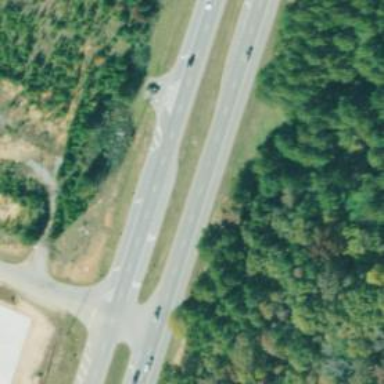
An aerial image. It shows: Asphalt road classified as primary highway with expressway characteristics.